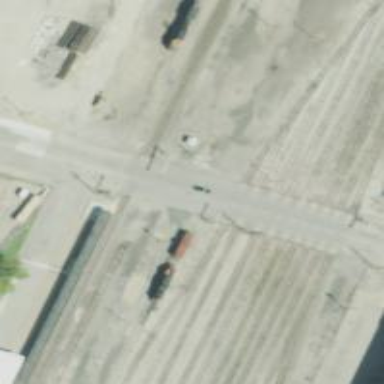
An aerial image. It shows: Railway crossing.